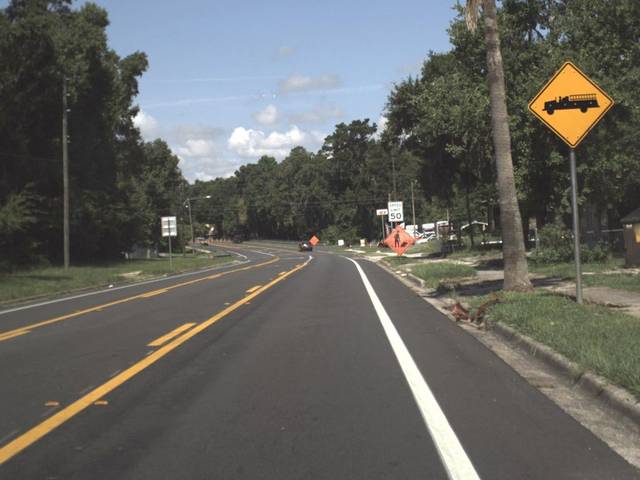
Region: United States
Coordinates: 28.556, -82.399